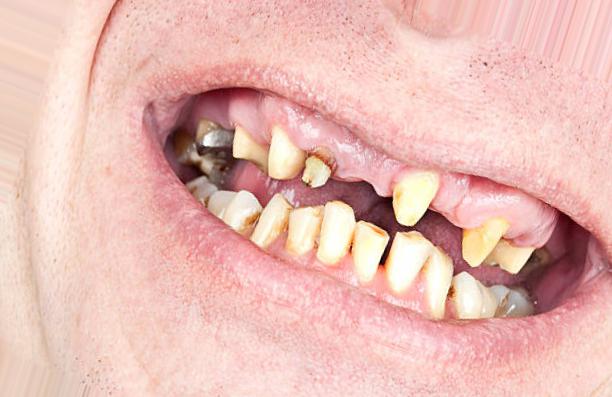
Condition: Caries